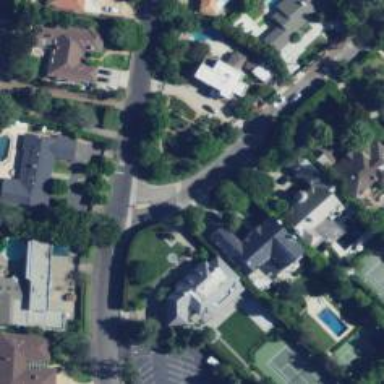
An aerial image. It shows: Neighborhood.